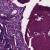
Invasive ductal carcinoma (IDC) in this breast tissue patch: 0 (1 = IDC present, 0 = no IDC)